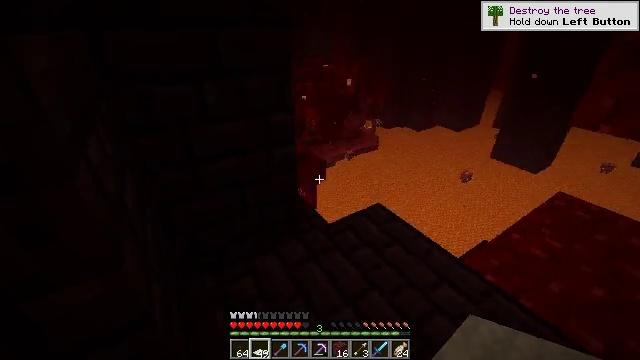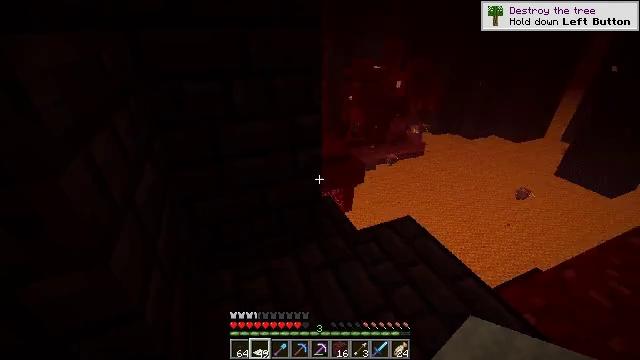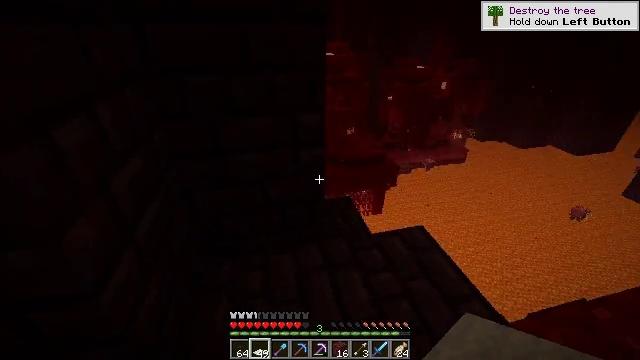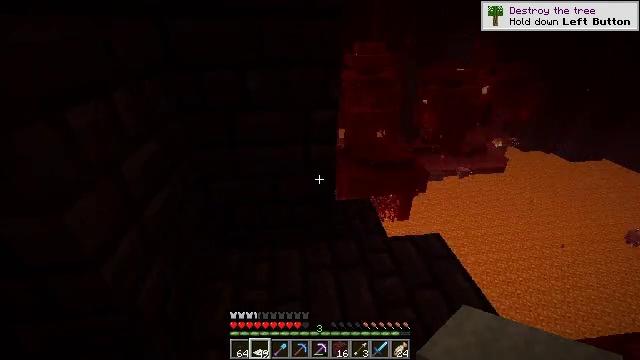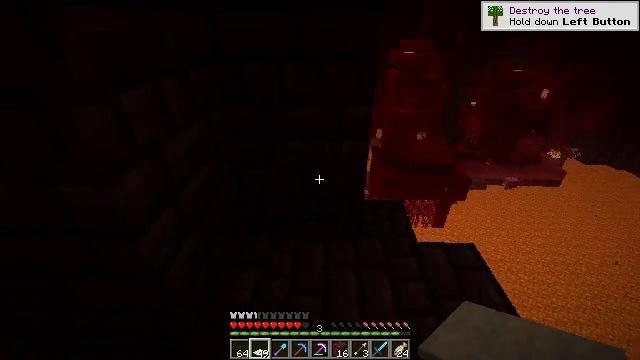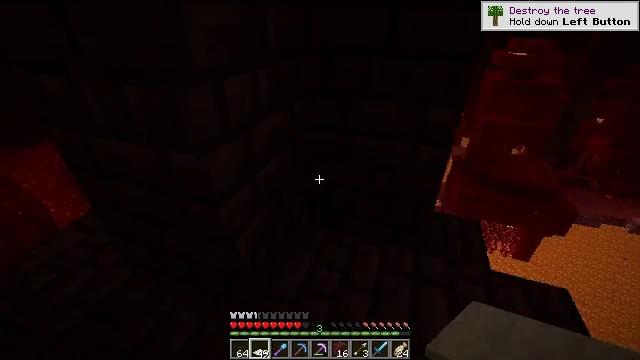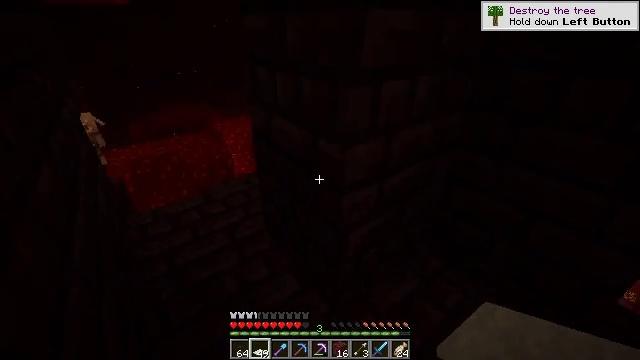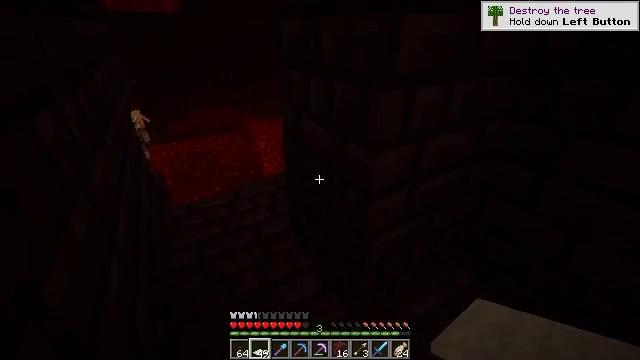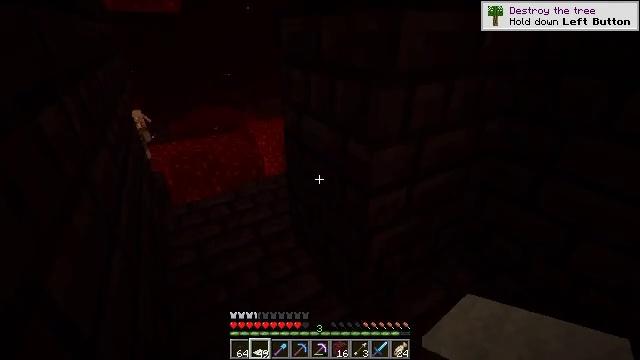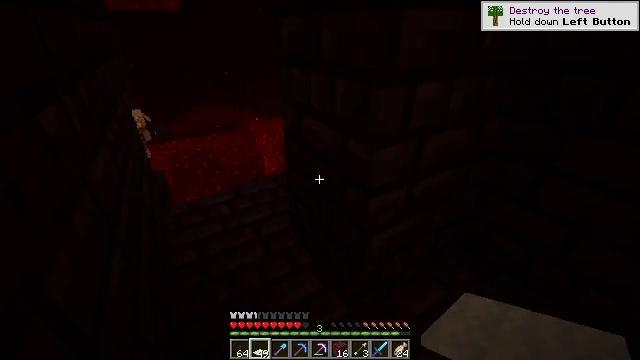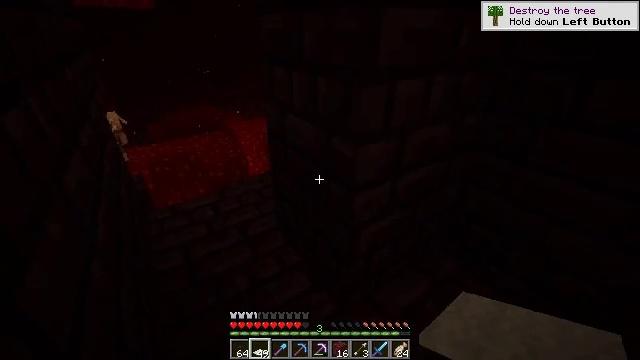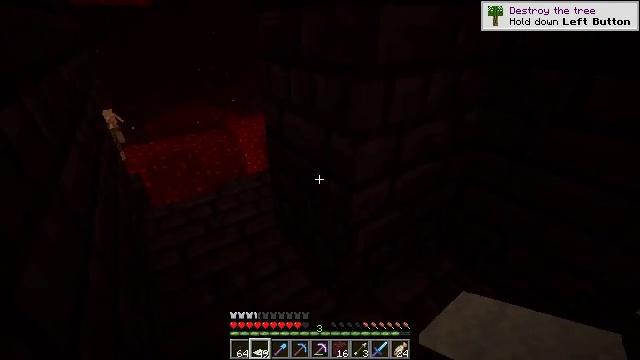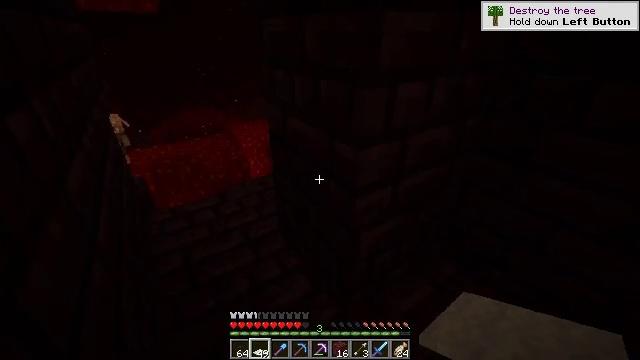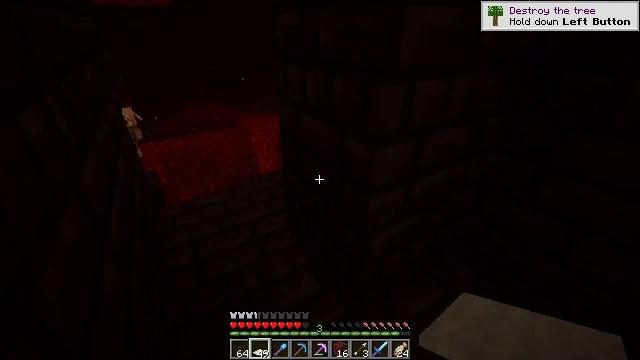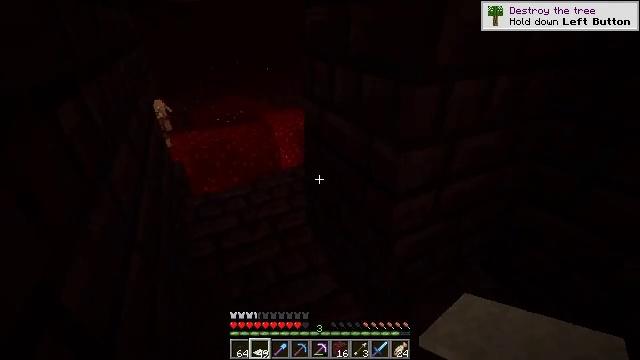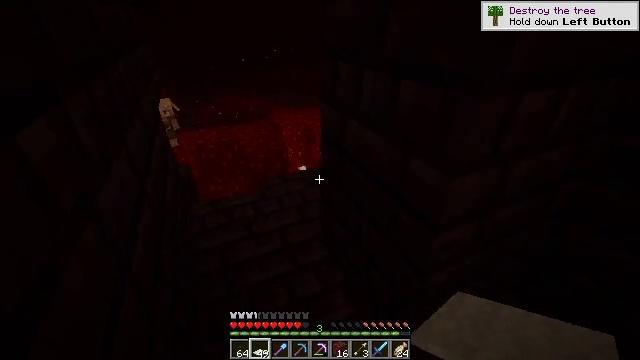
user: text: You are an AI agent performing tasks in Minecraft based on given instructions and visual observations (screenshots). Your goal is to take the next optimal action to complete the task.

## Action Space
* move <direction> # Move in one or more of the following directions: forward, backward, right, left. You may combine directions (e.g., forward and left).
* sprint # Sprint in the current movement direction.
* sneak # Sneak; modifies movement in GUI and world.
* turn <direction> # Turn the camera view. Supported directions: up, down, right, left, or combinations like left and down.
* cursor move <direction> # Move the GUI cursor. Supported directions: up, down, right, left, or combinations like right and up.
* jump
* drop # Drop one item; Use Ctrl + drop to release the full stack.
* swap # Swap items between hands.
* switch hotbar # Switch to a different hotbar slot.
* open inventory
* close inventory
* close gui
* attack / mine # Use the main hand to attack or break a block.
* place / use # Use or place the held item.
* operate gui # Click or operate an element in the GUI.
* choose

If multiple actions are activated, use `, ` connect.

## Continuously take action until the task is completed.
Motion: motion action
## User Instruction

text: Harvest nether wart blocks for resources.
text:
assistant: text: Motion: move right, turn left
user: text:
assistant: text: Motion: turn left
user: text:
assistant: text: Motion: turn left
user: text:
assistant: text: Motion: turn left
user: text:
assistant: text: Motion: turn left
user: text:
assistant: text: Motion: turn left and up
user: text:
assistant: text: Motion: turn left and up
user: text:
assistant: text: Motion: no_op
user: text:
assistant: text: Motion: no_op
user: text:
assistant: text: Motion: turn right
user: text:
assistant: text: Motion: no_op
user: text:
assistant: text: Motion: turn up
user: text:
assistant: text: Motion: move left, turn left and down
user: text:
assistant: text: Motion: move forward and move left, turn left
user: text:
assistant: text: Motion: move forward and move left, turn left
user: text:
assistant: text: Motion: move forward and move left, turn left
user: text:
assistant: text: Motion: move forward, turn left and down
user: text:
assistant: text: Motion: move forward, turn left and down
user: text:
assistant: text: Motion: move forward, turn left and down
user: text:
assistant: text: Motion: move forward, turn left and down
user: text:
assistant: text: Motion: move forward, turn left
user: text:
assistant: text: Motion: move forward, turn left
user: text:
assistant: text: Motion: move forward, turn left
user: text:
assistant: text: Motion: move forward, turn left
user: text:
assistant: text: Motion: turn left and down
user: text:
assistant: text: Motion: turn left and down
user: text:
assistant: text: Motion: turn left
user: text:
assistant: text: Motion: turn left and up
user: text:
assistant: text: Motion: no_op
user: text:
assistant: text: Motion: turn right